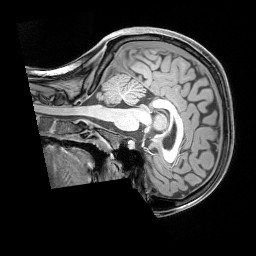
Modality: T1w
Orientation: sagittal
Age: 20
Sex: female
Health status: healthy
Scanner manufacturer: siemens
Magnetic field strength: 3 T
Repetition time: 1.65 s
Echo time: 0.00182 s